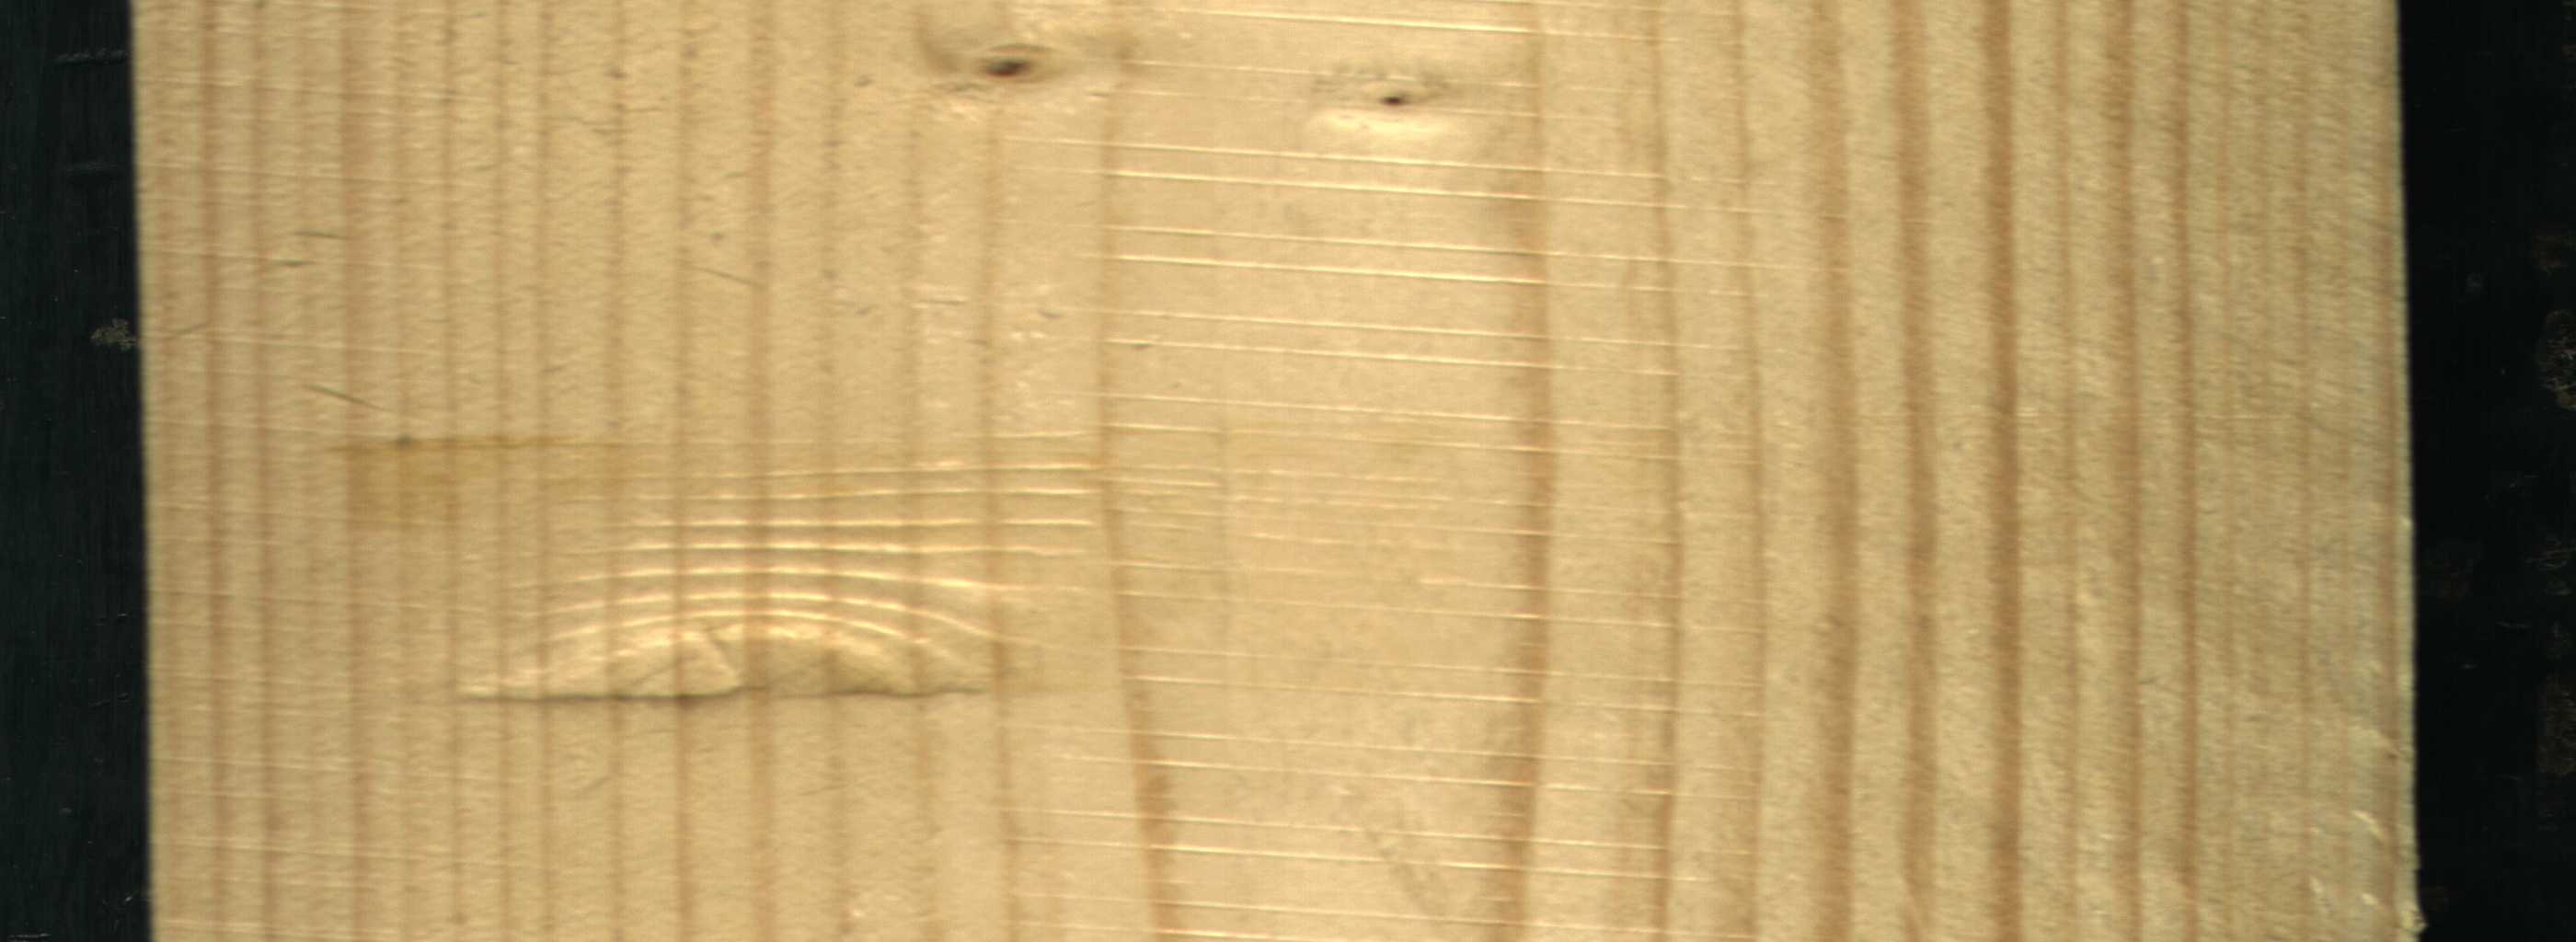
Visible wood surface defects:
Live_Knot
Live_Knot